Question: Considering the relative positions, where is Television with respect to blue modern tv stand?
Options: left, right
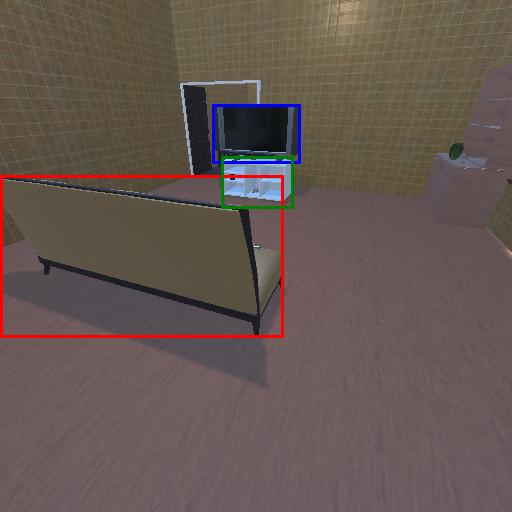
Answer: left